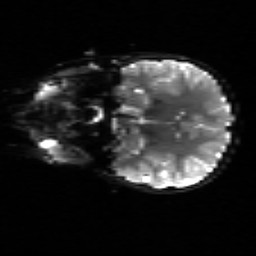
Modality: sbref
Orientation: coronal
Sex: female
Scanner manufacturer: siemens
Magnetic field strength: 3 T
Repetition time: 5 s
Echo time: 0.071 s